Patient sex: M
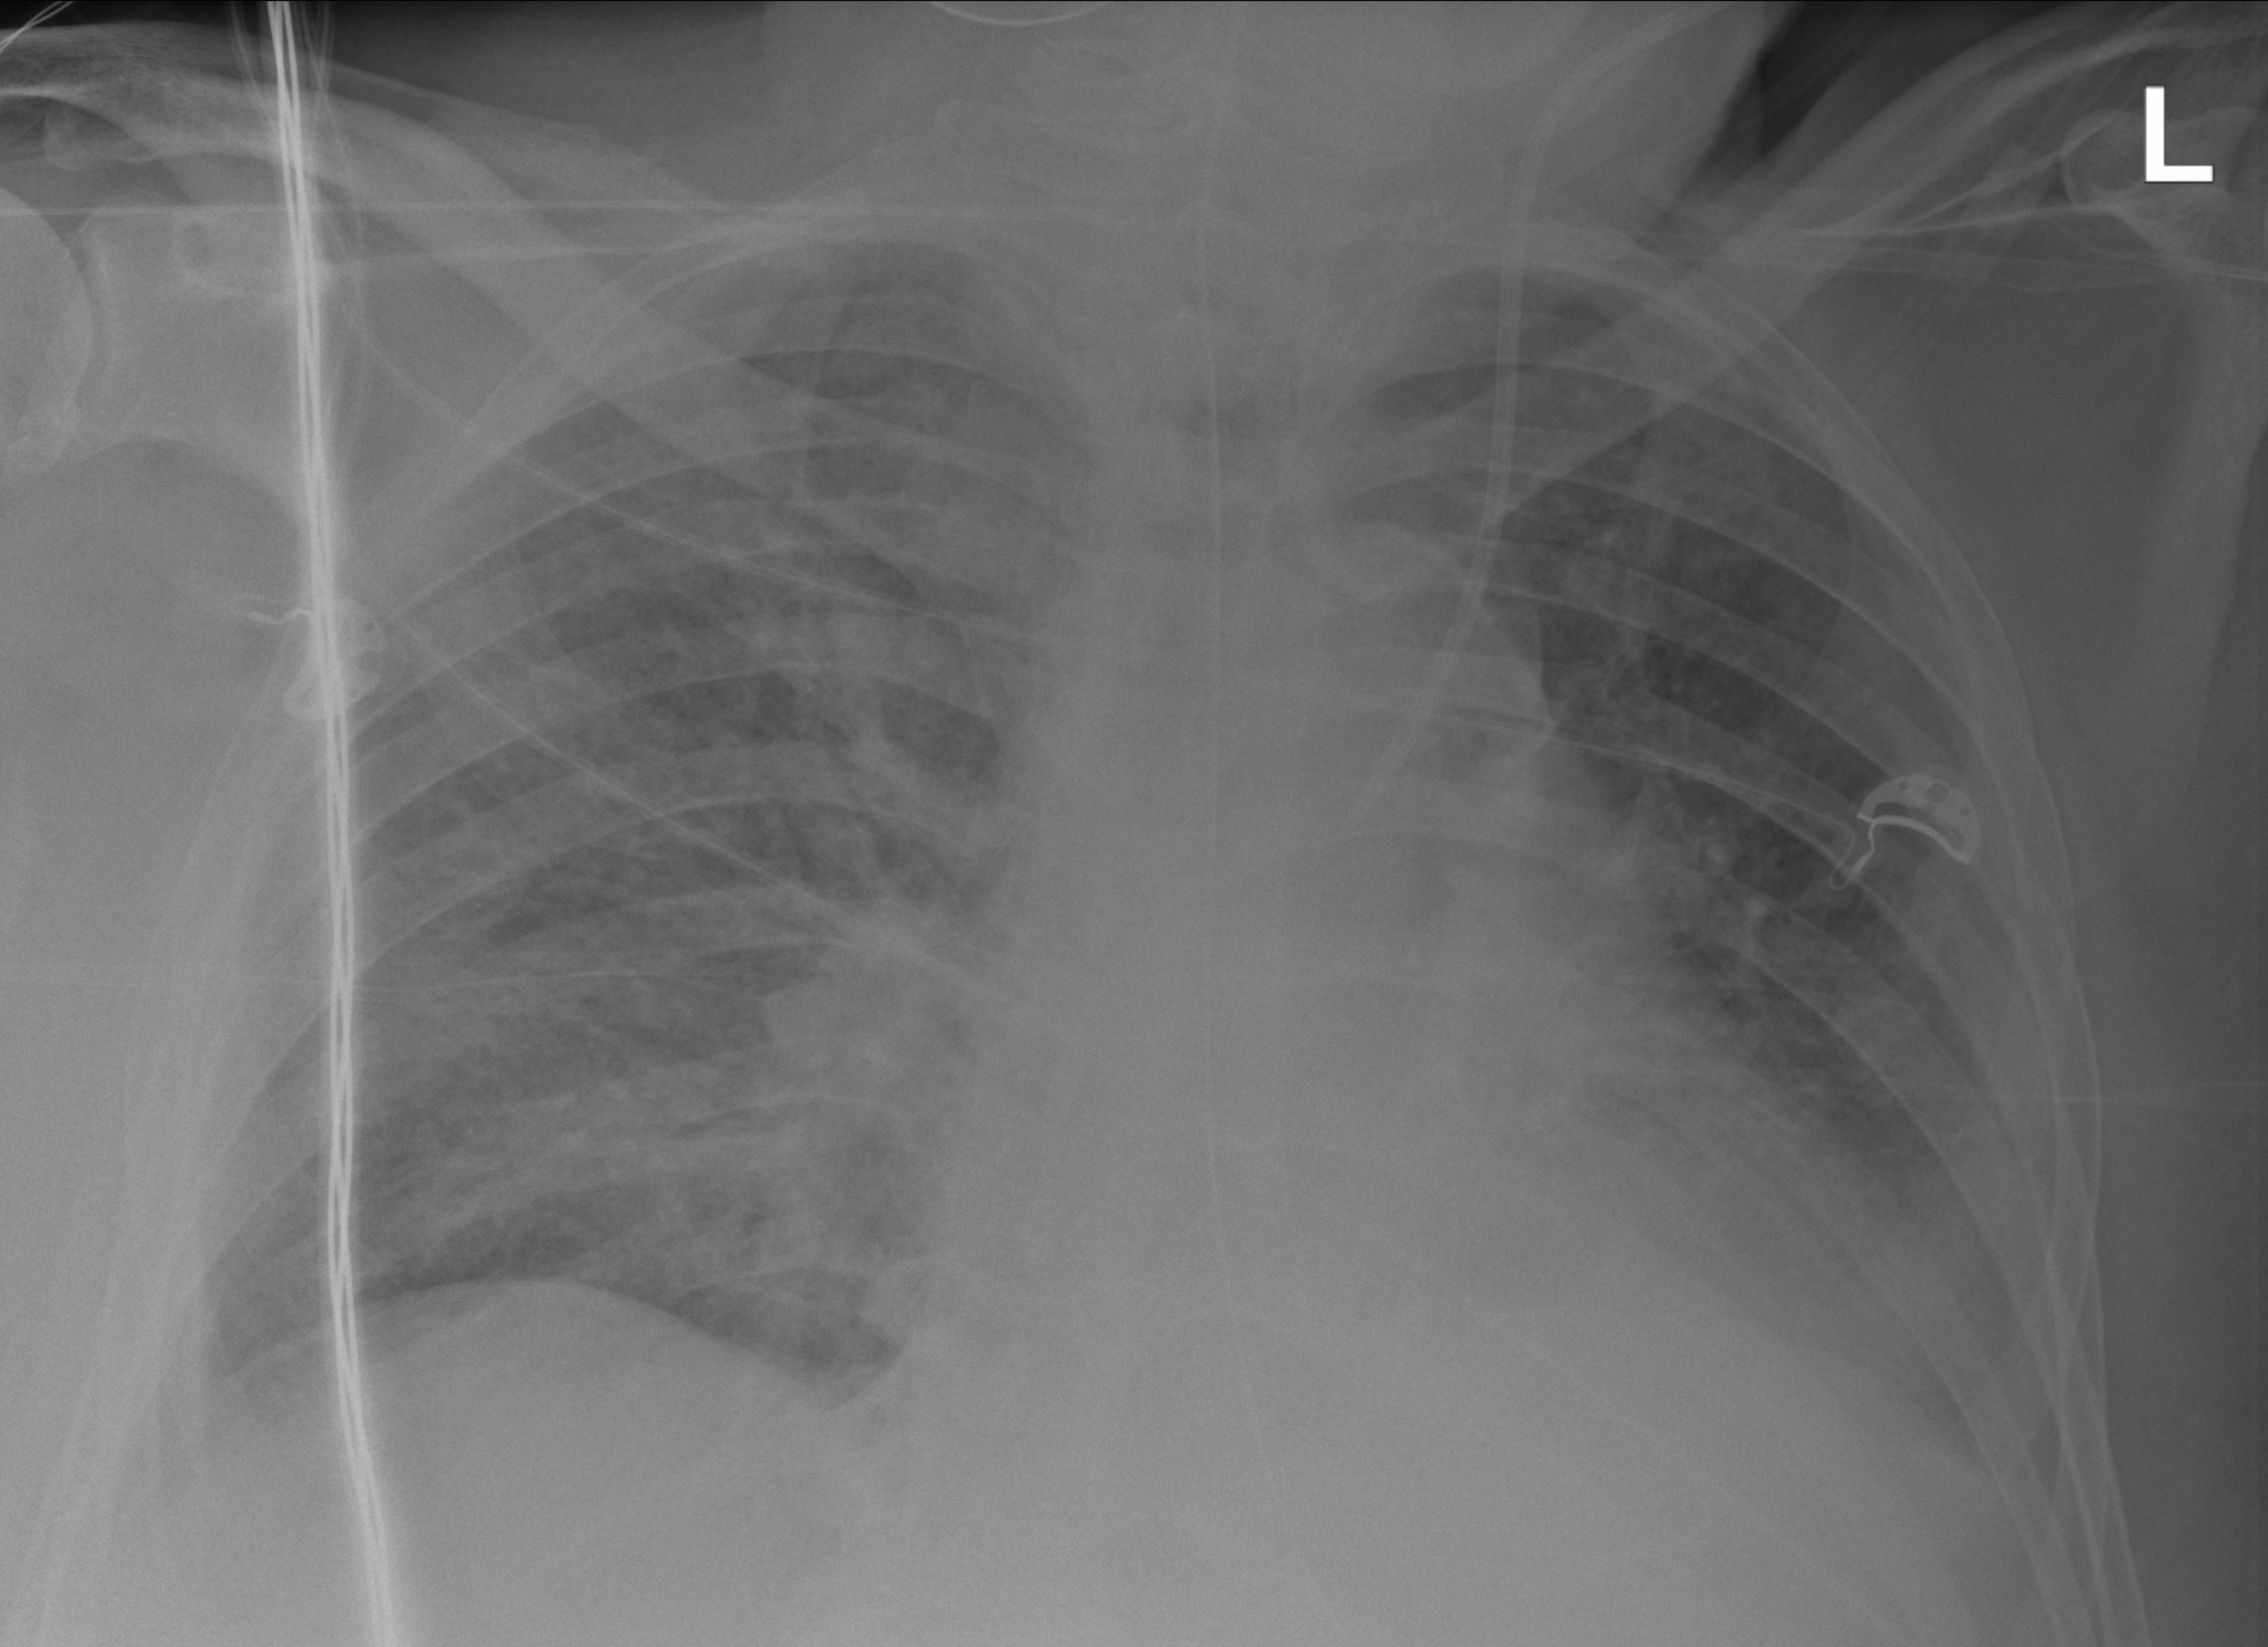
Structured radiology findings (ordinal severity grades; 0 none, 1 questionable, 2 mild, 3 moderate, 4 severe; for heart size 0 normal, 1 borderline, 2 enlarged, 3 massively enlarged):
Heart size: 2
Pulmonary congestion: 2
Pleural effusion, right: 1
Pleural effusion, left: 2
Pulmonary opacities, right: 3
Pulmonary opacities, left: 2
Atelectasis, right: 3
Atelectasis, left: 3